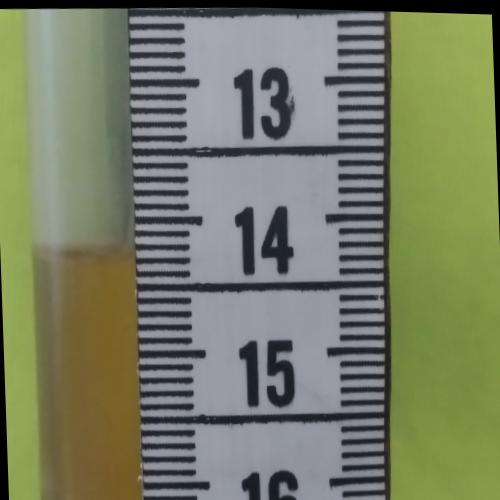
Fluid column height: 14.2 cm